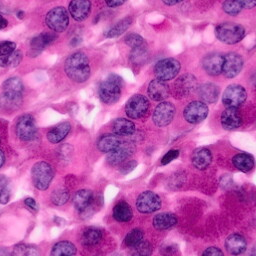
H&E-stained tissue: Pancreatic